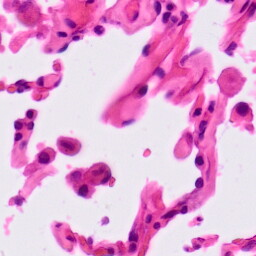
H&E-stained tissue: Lung